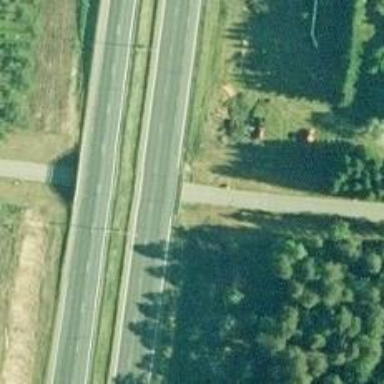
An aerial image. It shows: Asphalt cycleway.